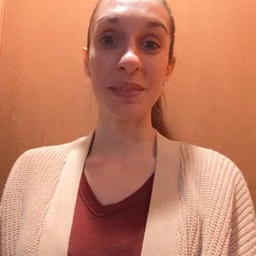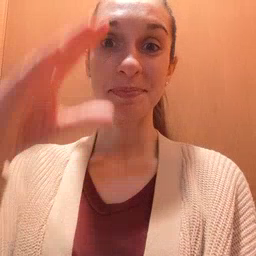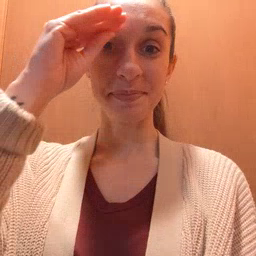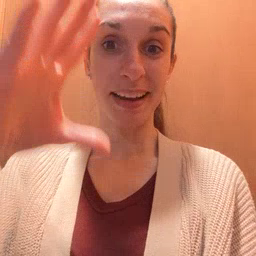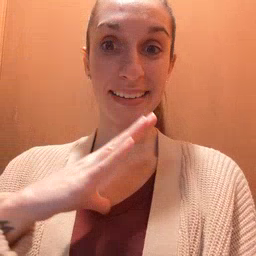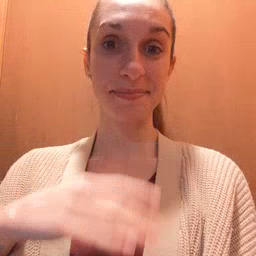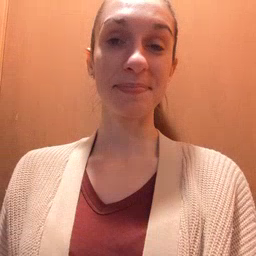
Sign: man